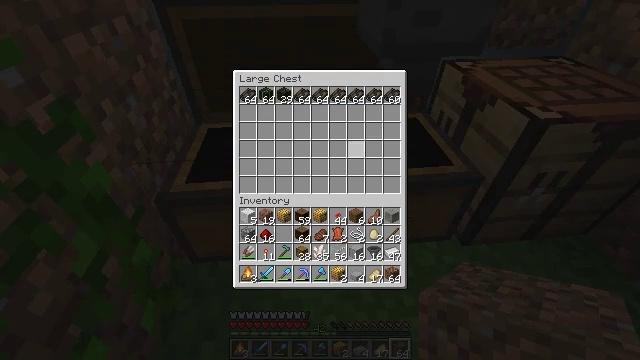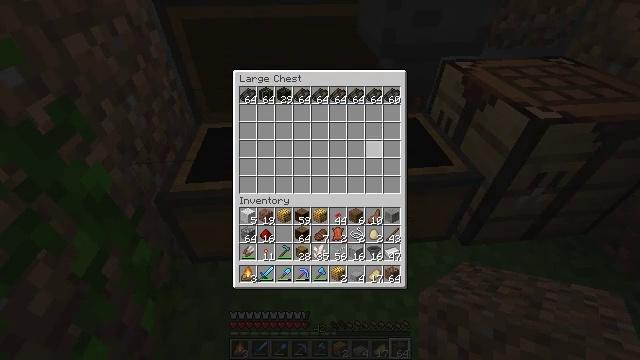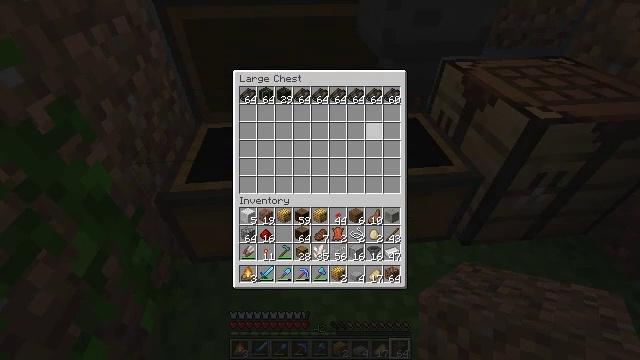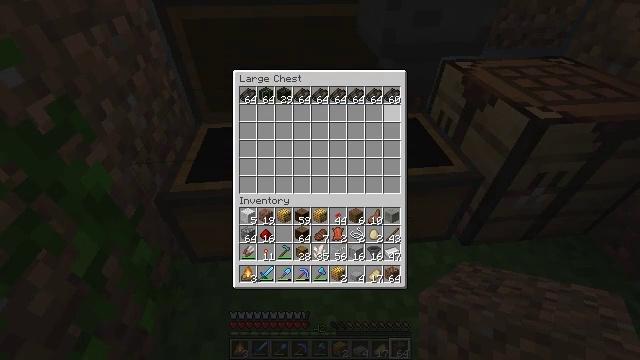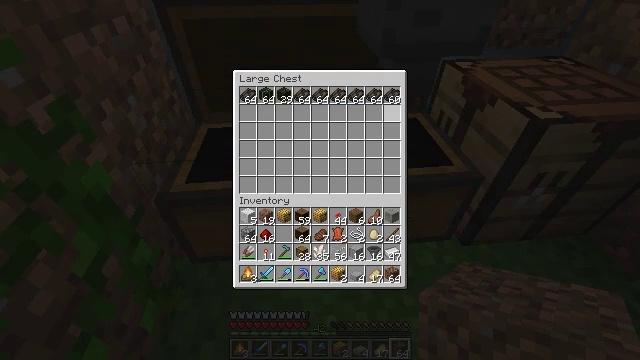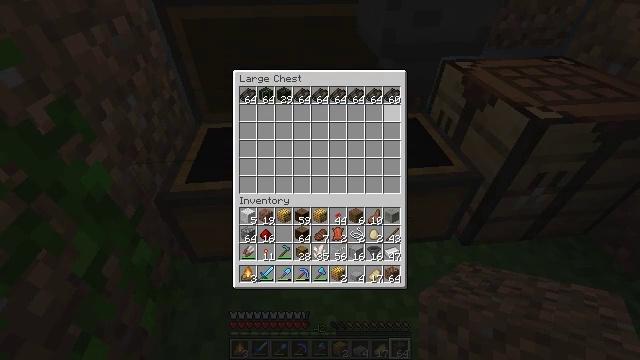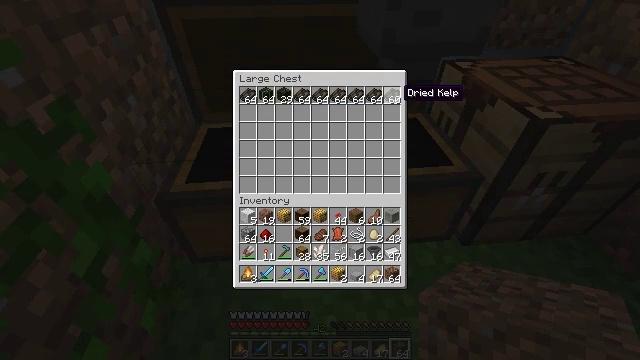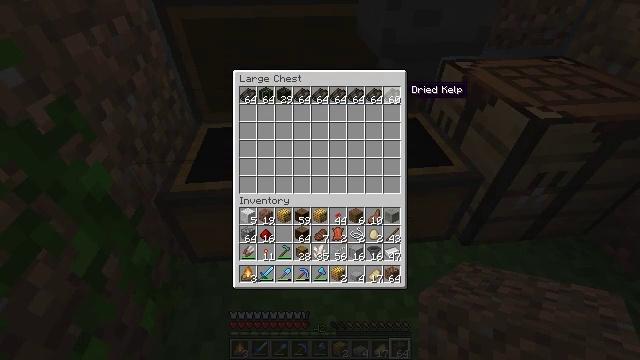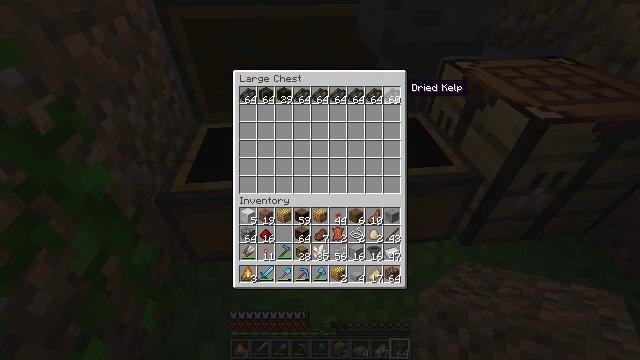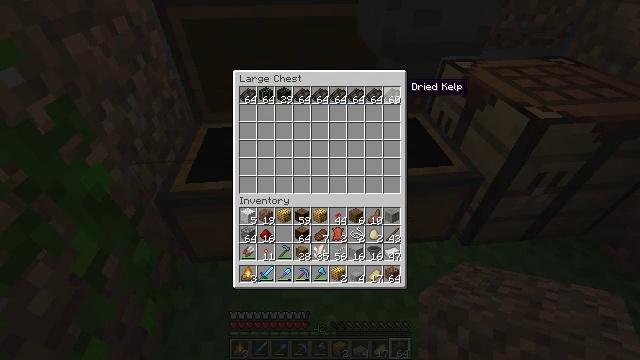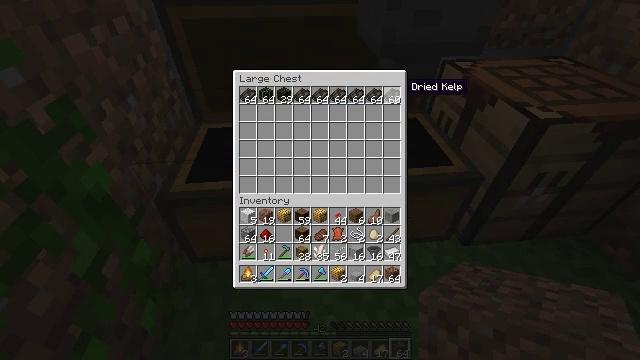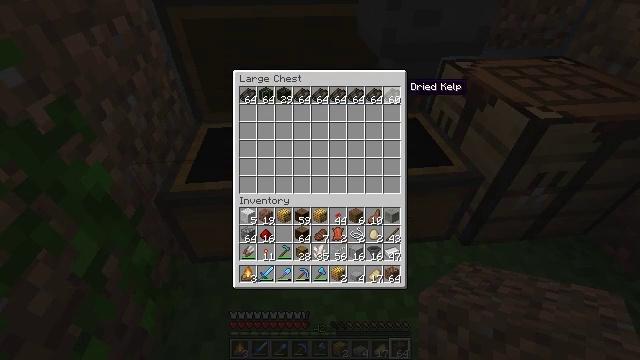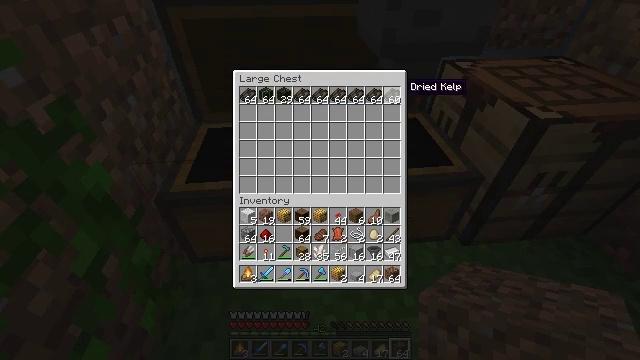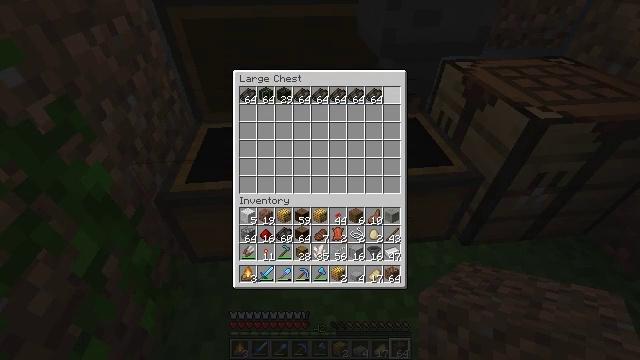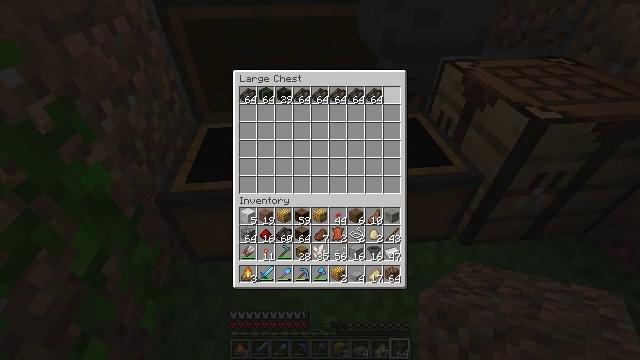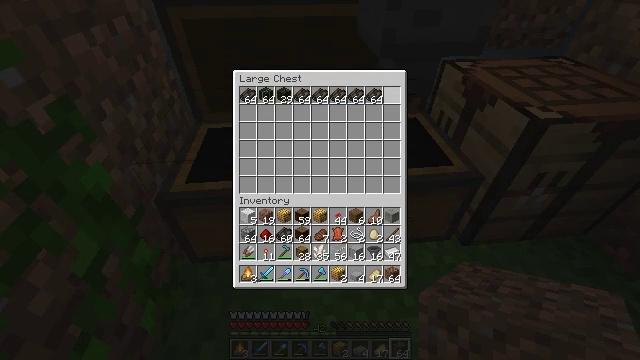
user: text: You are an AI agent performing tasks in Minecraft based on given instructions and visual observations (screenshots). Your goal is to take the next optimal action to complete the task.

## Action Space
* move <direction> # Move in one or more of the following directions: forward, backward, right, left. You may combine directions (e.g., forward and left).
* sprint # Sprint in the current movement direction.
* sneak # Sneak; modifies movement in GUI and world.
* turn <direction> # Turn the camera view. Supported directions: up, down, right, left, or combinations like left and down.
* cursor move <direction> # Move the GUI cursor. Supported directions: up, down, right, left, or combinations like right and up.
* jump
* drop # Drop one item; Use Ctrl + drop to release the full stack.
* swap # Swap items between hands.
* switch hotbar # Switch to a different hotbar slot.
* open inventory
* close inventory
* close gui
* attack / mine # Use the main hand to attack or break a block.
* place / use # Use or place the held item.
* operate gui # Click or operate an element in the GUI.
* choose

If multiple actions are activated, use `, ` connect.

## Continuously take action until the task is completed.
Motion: motion action
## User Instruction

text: Drop a dried kelp.
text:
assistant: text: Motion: cursor move right
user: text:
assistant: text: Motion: cursor move up
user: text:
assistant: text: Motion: cursor move right and up
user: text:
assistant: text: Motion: cursor move up
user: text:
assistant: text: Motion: sneak
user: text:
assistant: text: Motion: sneak
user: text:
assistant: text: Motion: sneak
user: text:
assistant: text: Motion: sneak
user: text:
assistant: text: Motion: sneak
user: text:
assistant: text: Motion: sneak
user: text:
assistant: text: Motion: sneak
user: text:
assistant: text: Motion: sneak
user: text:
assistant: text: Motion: sneak, operate gui
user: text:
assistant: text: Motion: sneak, operate gui
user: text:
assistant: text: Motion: sneak, cursor move left, operate gui
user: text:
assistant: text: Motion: sneak, cursor move left
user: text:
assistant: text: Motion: sneak
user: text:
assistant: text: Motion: sneak
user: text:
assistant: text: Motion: sneak
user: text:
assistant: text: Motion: sneak, operate gui
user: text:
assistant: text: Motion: sneak, operate gui
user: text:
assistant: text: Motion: sneak, cursor move left, operate gui
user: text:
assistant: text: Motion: sneak
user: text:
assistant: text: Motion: sneak
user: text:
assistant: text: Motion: sneak
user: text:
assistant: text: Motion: sneak, operate gui
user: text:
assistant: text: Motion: sneak, operate gui
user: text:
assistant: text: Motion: sneak
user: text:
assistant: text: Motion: sneak
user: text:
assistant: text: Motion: sneak